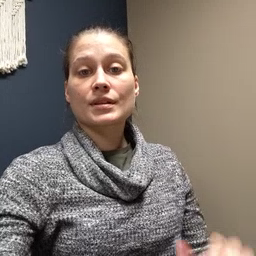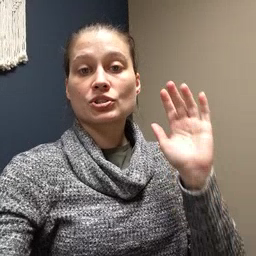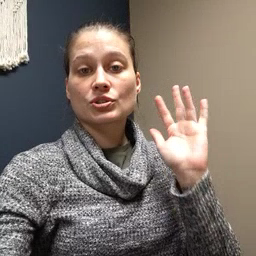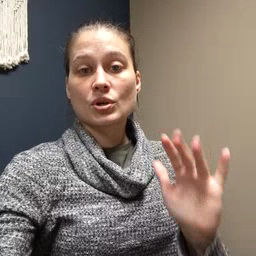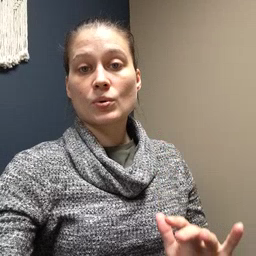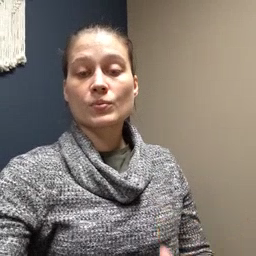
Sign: snow